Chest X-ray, AP view. Patient: 53 years old, sex M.
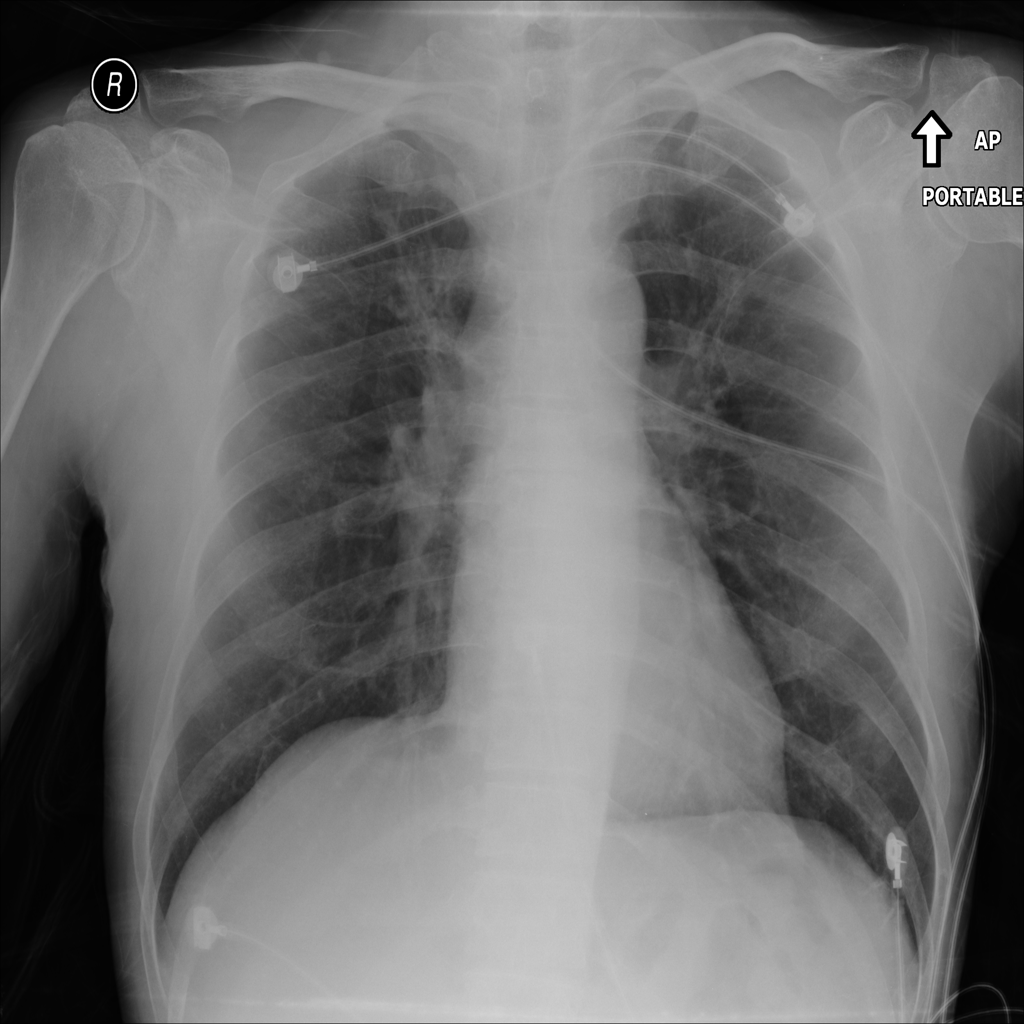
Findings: Consolidation